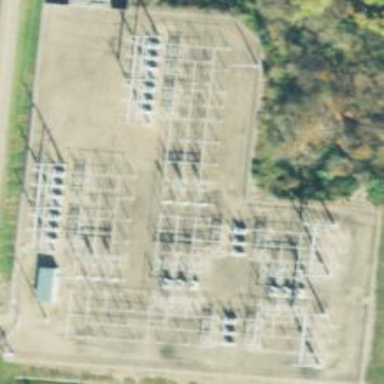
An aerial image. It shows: Power substation.